Question: So, I found (you are familiar with this if you saw my previous question) that i needed to implement a navigation controller stack. So, i replaced a few of my segues to push segues, in order to push these views onto my navigation stack. Unfortunately, in the third view seen in the picture below, i am trying to use the popping feature to return to the previous view. So far, i have used the recommended code to accomplish such, and to no avail. I hope you guys can spot something i can't!

Below is the action function for a back button on the third view (unfortunately something is messed up in the screen shot, but rest assured there is a white arrow back button).
'''
@IBAction func back(_ sender: AnyObject) {
if let navController = self.navigationController {
navController.popViewController(animated: true)
}
'''
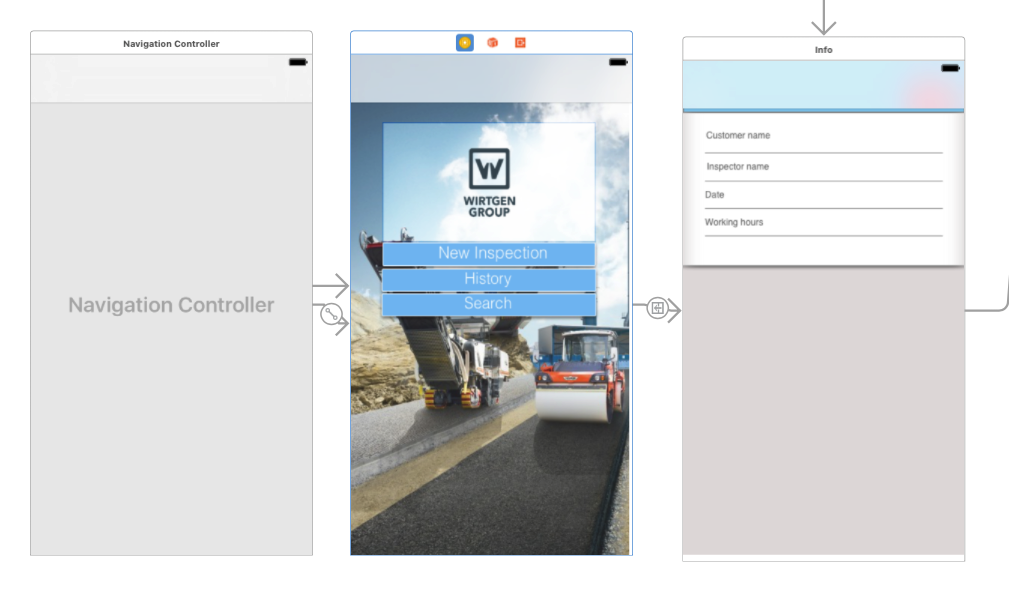
Answer: First, it looks like your NavigationController is not your Initial View Controller. The arrow is pointing at the one in the middle, not the one on the left as I would expect.
As to your follow up question, removing the navigation bar at the top is easy enough.
Just add this to your UIViewControllers:
'''
override func viewWillAppear(animated: Bool) {
self.navigationController?.navigationBar.hidden = true
}
'''
As far as I know you have to remove it for each UIViewController in your stack.
One other thing. Your code for "back" can be simplified:
'''
@IBAction func back(sender: AnyObject) {
self.navigationController?.popViewControllerAnimated(true)
}
'''
In Swift 3:
'''
@IBAction func gobackTapped(sender: AnyObject) {
_ = self.navigationController?.popViewController(animated: true)
}
'''
The syntax is dumb, but this is how it is right now. I would assume at some point 'popViewController' will be marked as a '@discardableResult'